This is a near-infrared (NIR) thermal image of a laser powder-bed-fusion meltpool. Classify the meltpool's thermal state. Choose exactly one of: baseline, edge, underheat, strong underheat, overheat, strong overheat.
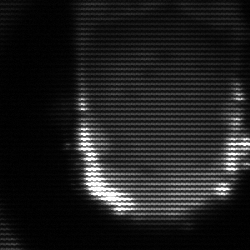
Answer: baseline